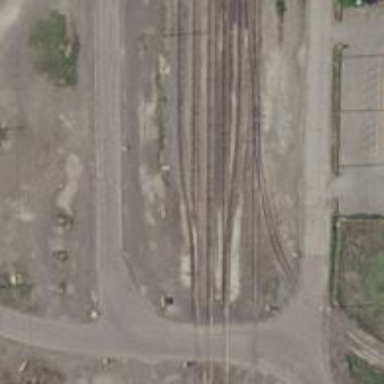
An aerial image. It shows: Rail spur service.